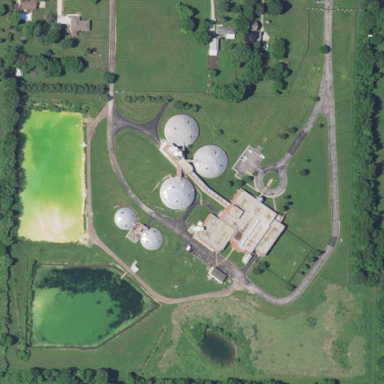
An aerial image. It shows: Wastewater plant.